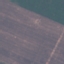
Land use / land cover class: AnnualCrop